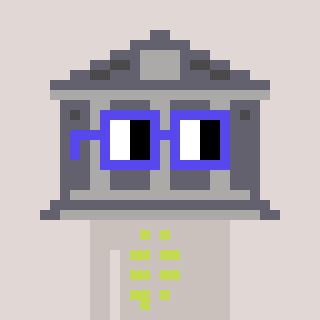
a pixel art character with square blue glasses, a bank-shaped head and a foggrey-colored body on a warm background